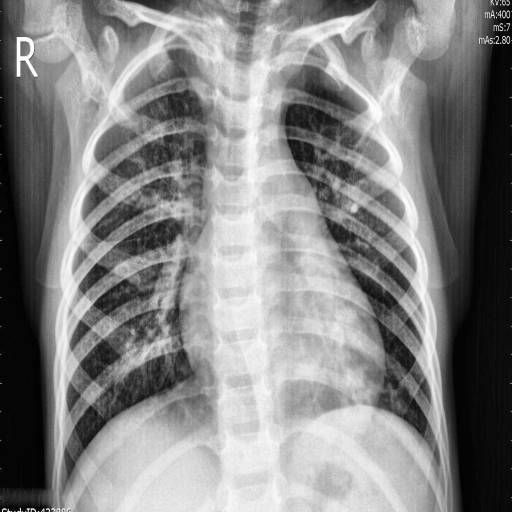
Finding: PNEUMONIA